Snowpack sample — Buffalo Mountain, Silverthorne, Colorado, USA (2/22/26, 2:02 PM MST)
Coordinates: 39.622, -106.113
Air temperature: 33 °F
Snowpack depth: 63 cm
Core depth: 10 cm
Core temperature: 30.2 °F
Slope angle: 11°, slope face: 116°
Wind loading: low
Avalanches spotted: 0
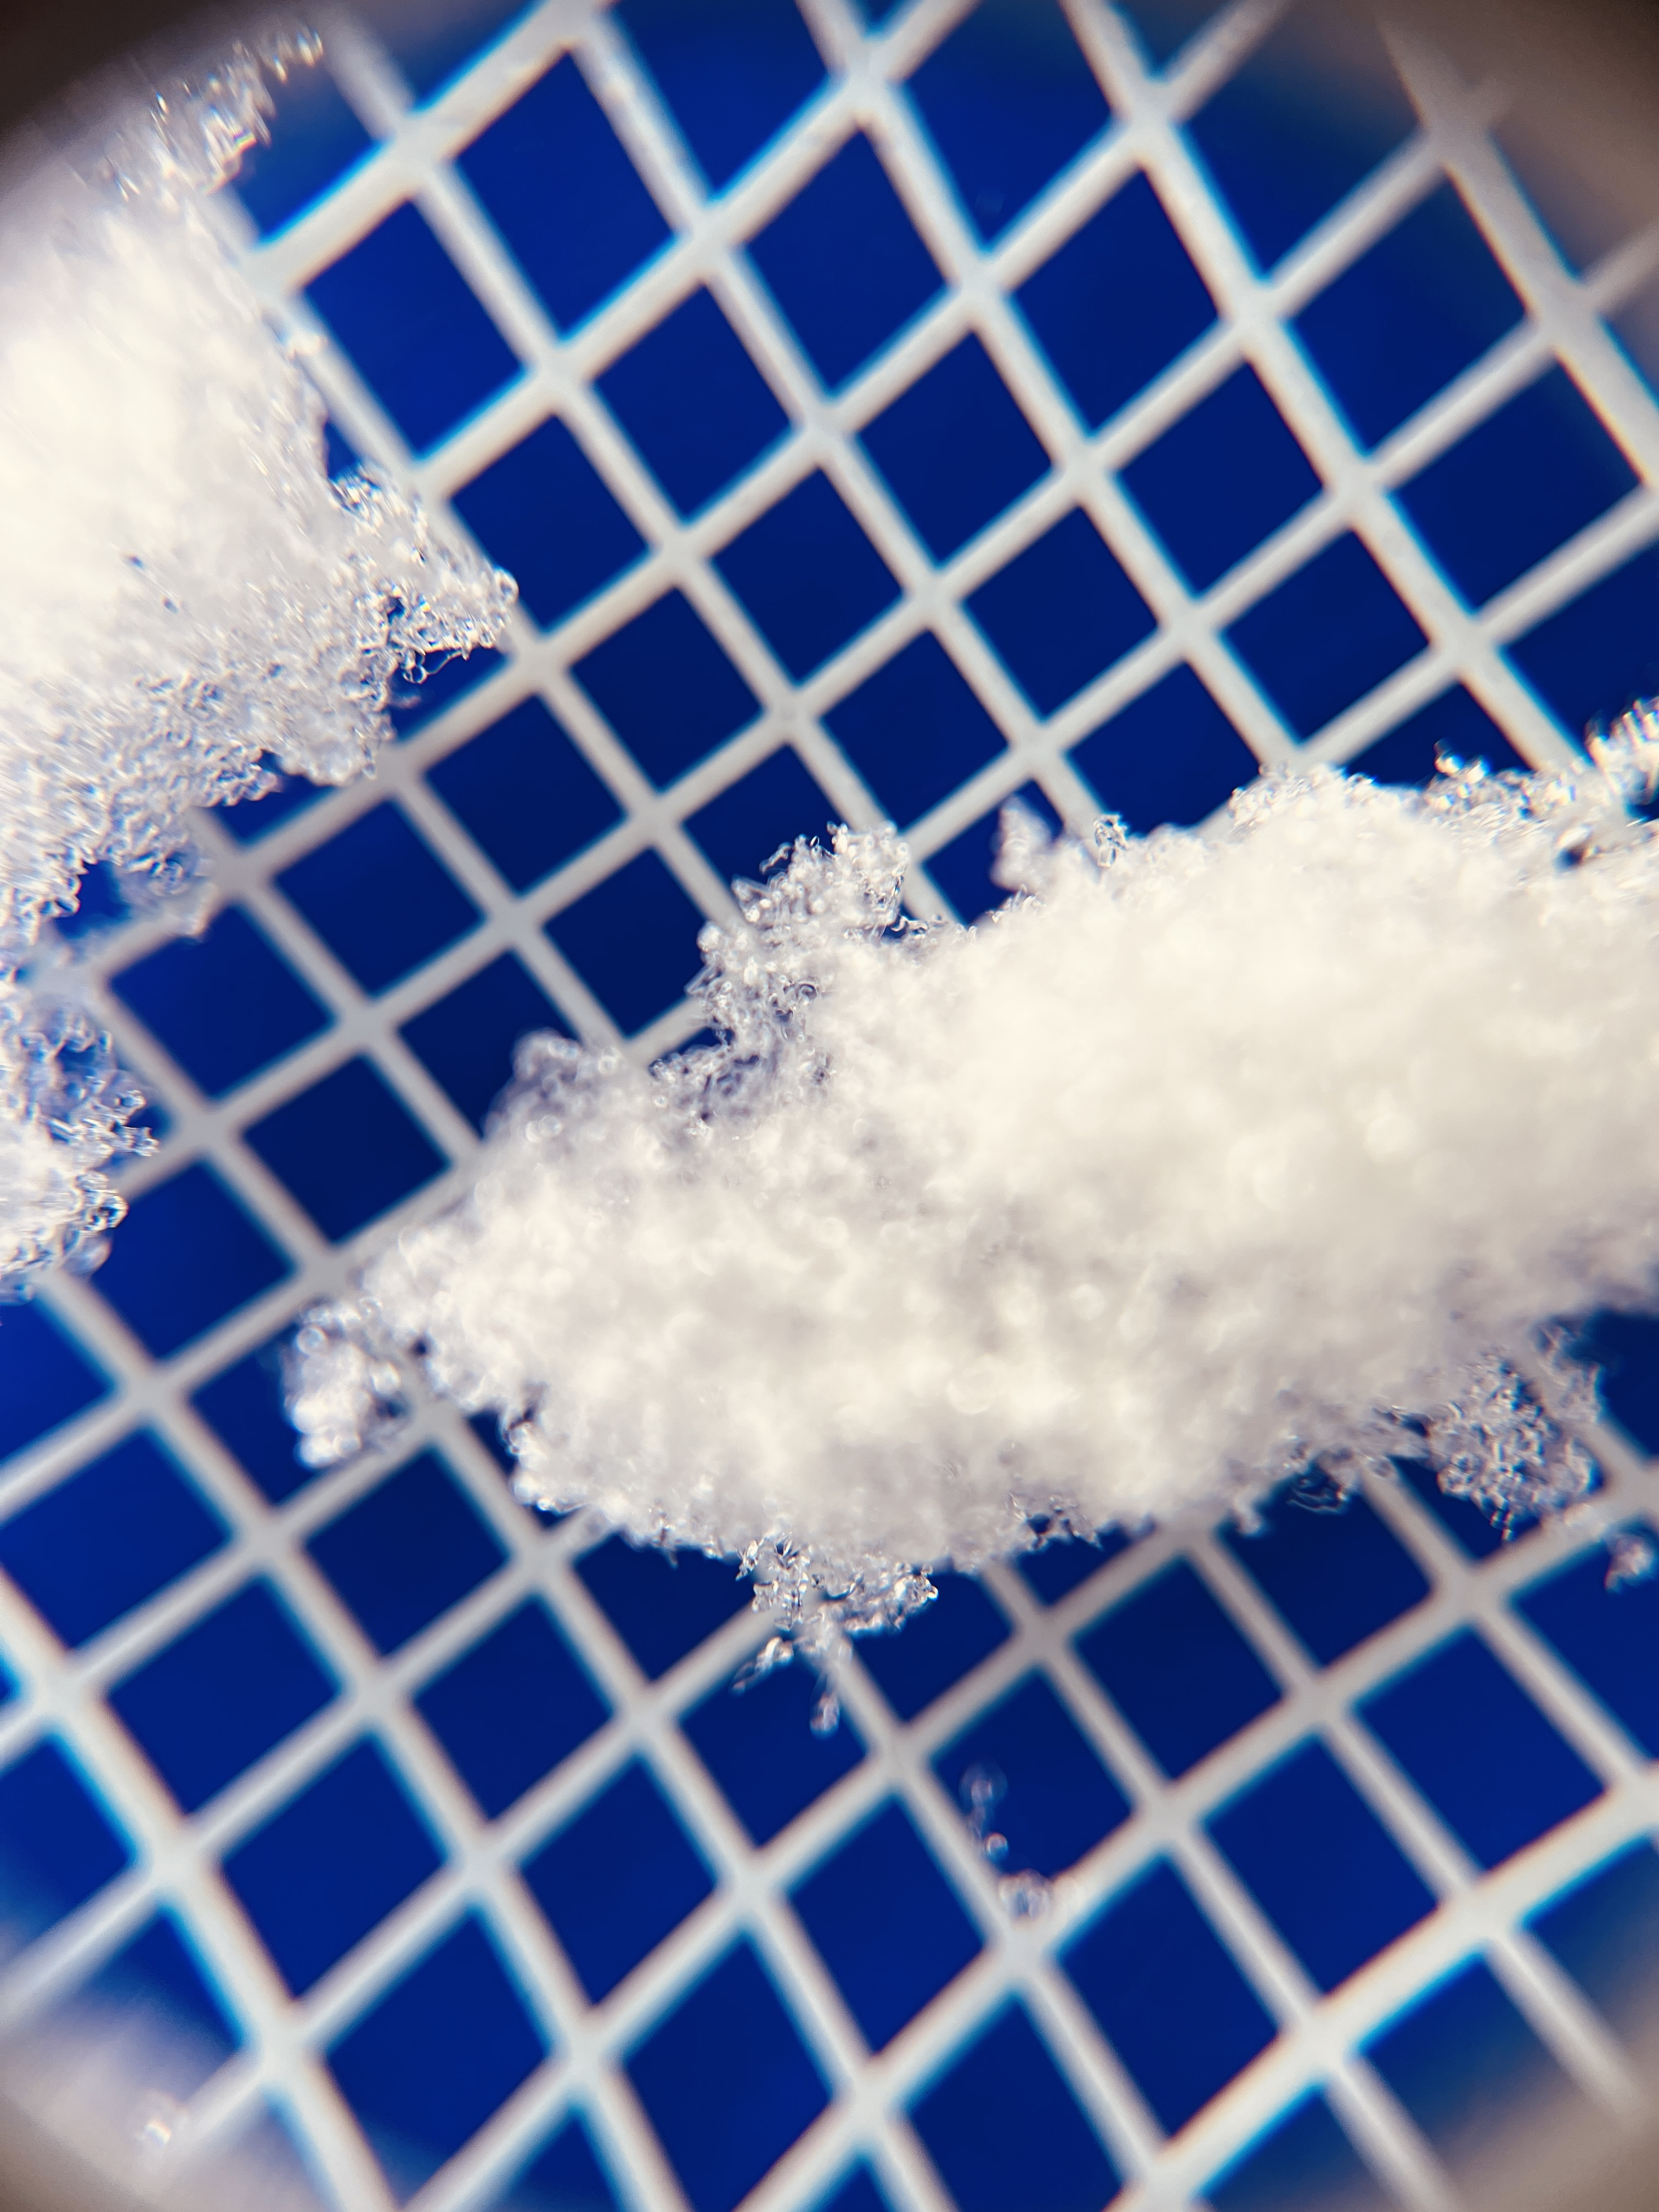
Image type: magnified_profile
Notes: In a firebreak similar to site 1, minimal wind loading with no spotted avalanches (not many faces in view though)